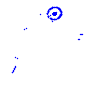
Particle: pion